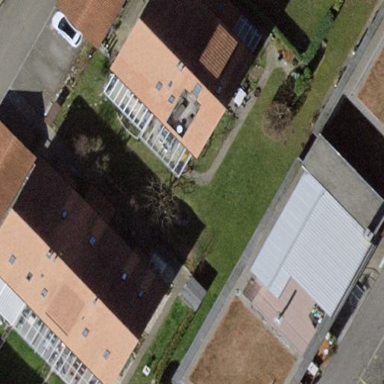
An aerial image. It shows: Gabled building.